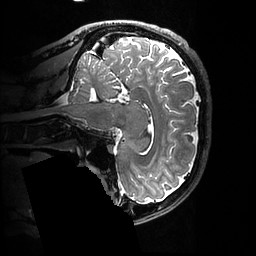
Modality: T2w
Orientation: sagittal
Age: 25
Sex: male
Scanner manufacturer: ge
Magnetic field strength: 3 T
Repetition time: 3.202 s
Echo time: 0.05874 s